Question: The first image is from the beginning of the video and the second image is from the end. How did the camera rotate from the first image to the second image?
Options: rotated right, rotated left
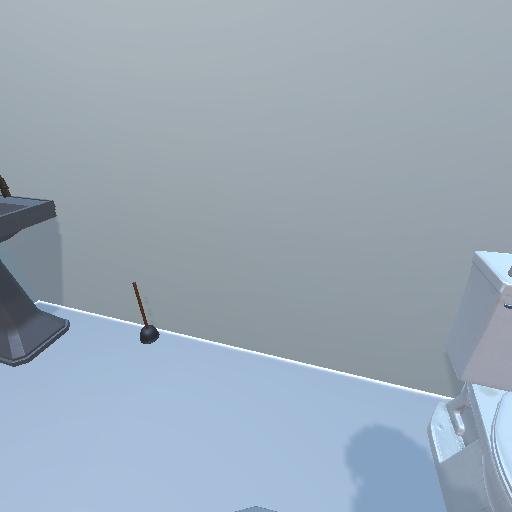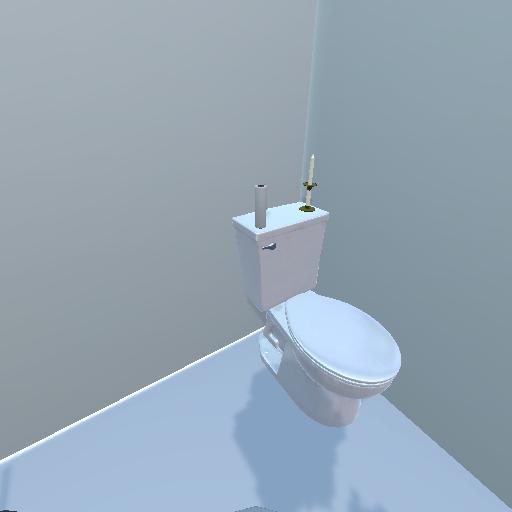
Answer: rotated right